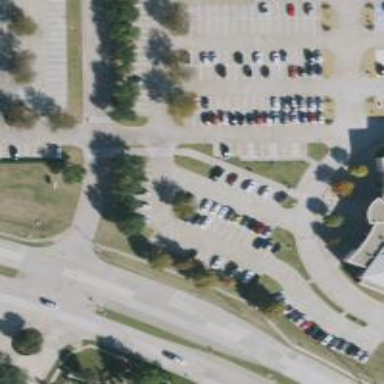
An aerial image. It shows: Parking space.